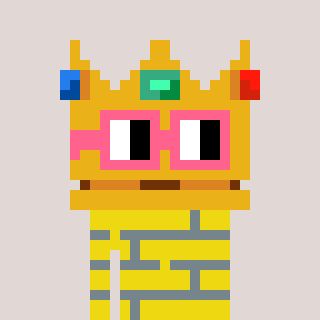
a pixel art character with square pink glasses, a crown-shaped head and a yellow-colored body on a warm background